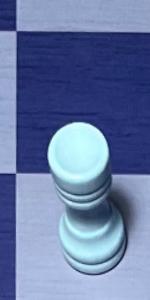
Label: Rook_White